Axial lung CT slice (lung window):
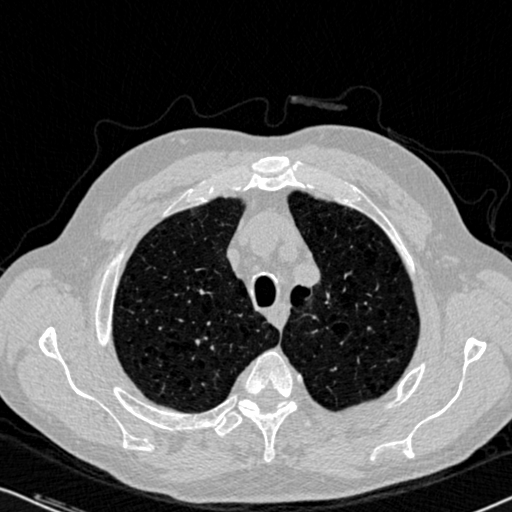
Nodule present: no